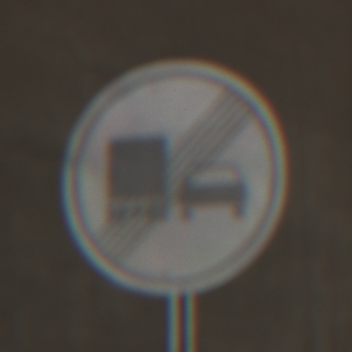
Verkehrszeichen: EndeUeberholverbotKraftfahrzeuge
Umgebung: Roofed, Tunnel
Tageszeit: Midday
Wetter: NotSpecified
Licht: Natural
Jahreszeit: NotSpecified
Kontrast: MediumContrast